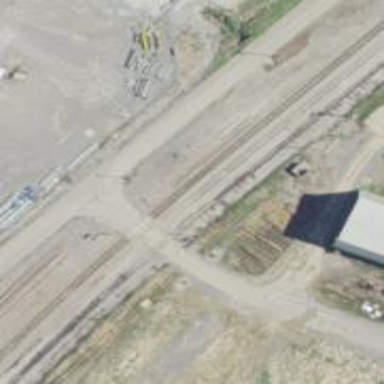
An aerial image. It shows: Level crossing along the railway.